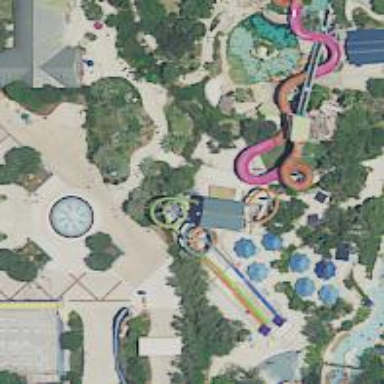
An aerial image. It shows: Water slide attraction.